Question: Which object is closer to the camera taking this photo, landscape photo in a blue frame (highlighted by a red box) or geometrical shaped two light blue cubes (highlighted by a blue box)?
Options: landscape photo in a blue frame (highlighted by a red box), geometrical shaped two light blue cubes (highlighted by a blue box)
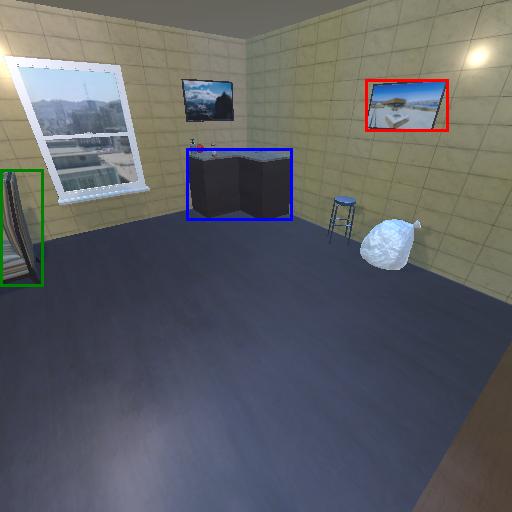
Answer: landscape photo in a blue frame (highlighted by a red box)